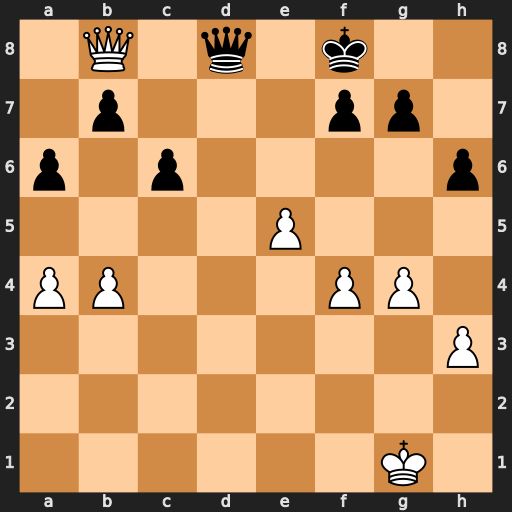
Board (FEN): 1Q1q1k2/1p3pp1/p1p4p/4P3/PP3PP1/7P/8/6K1
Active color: w
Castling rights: -
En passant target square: -
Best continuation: Qxd8#